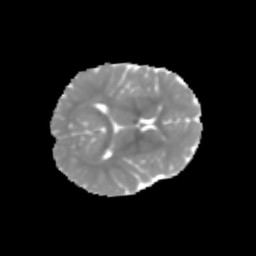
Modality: MD
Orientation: axial
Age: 7
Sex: female
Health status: healthy